Field crop: tomato
Growth stage: 1
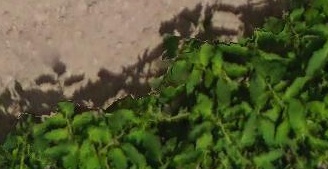
Species: tomato